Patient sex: M
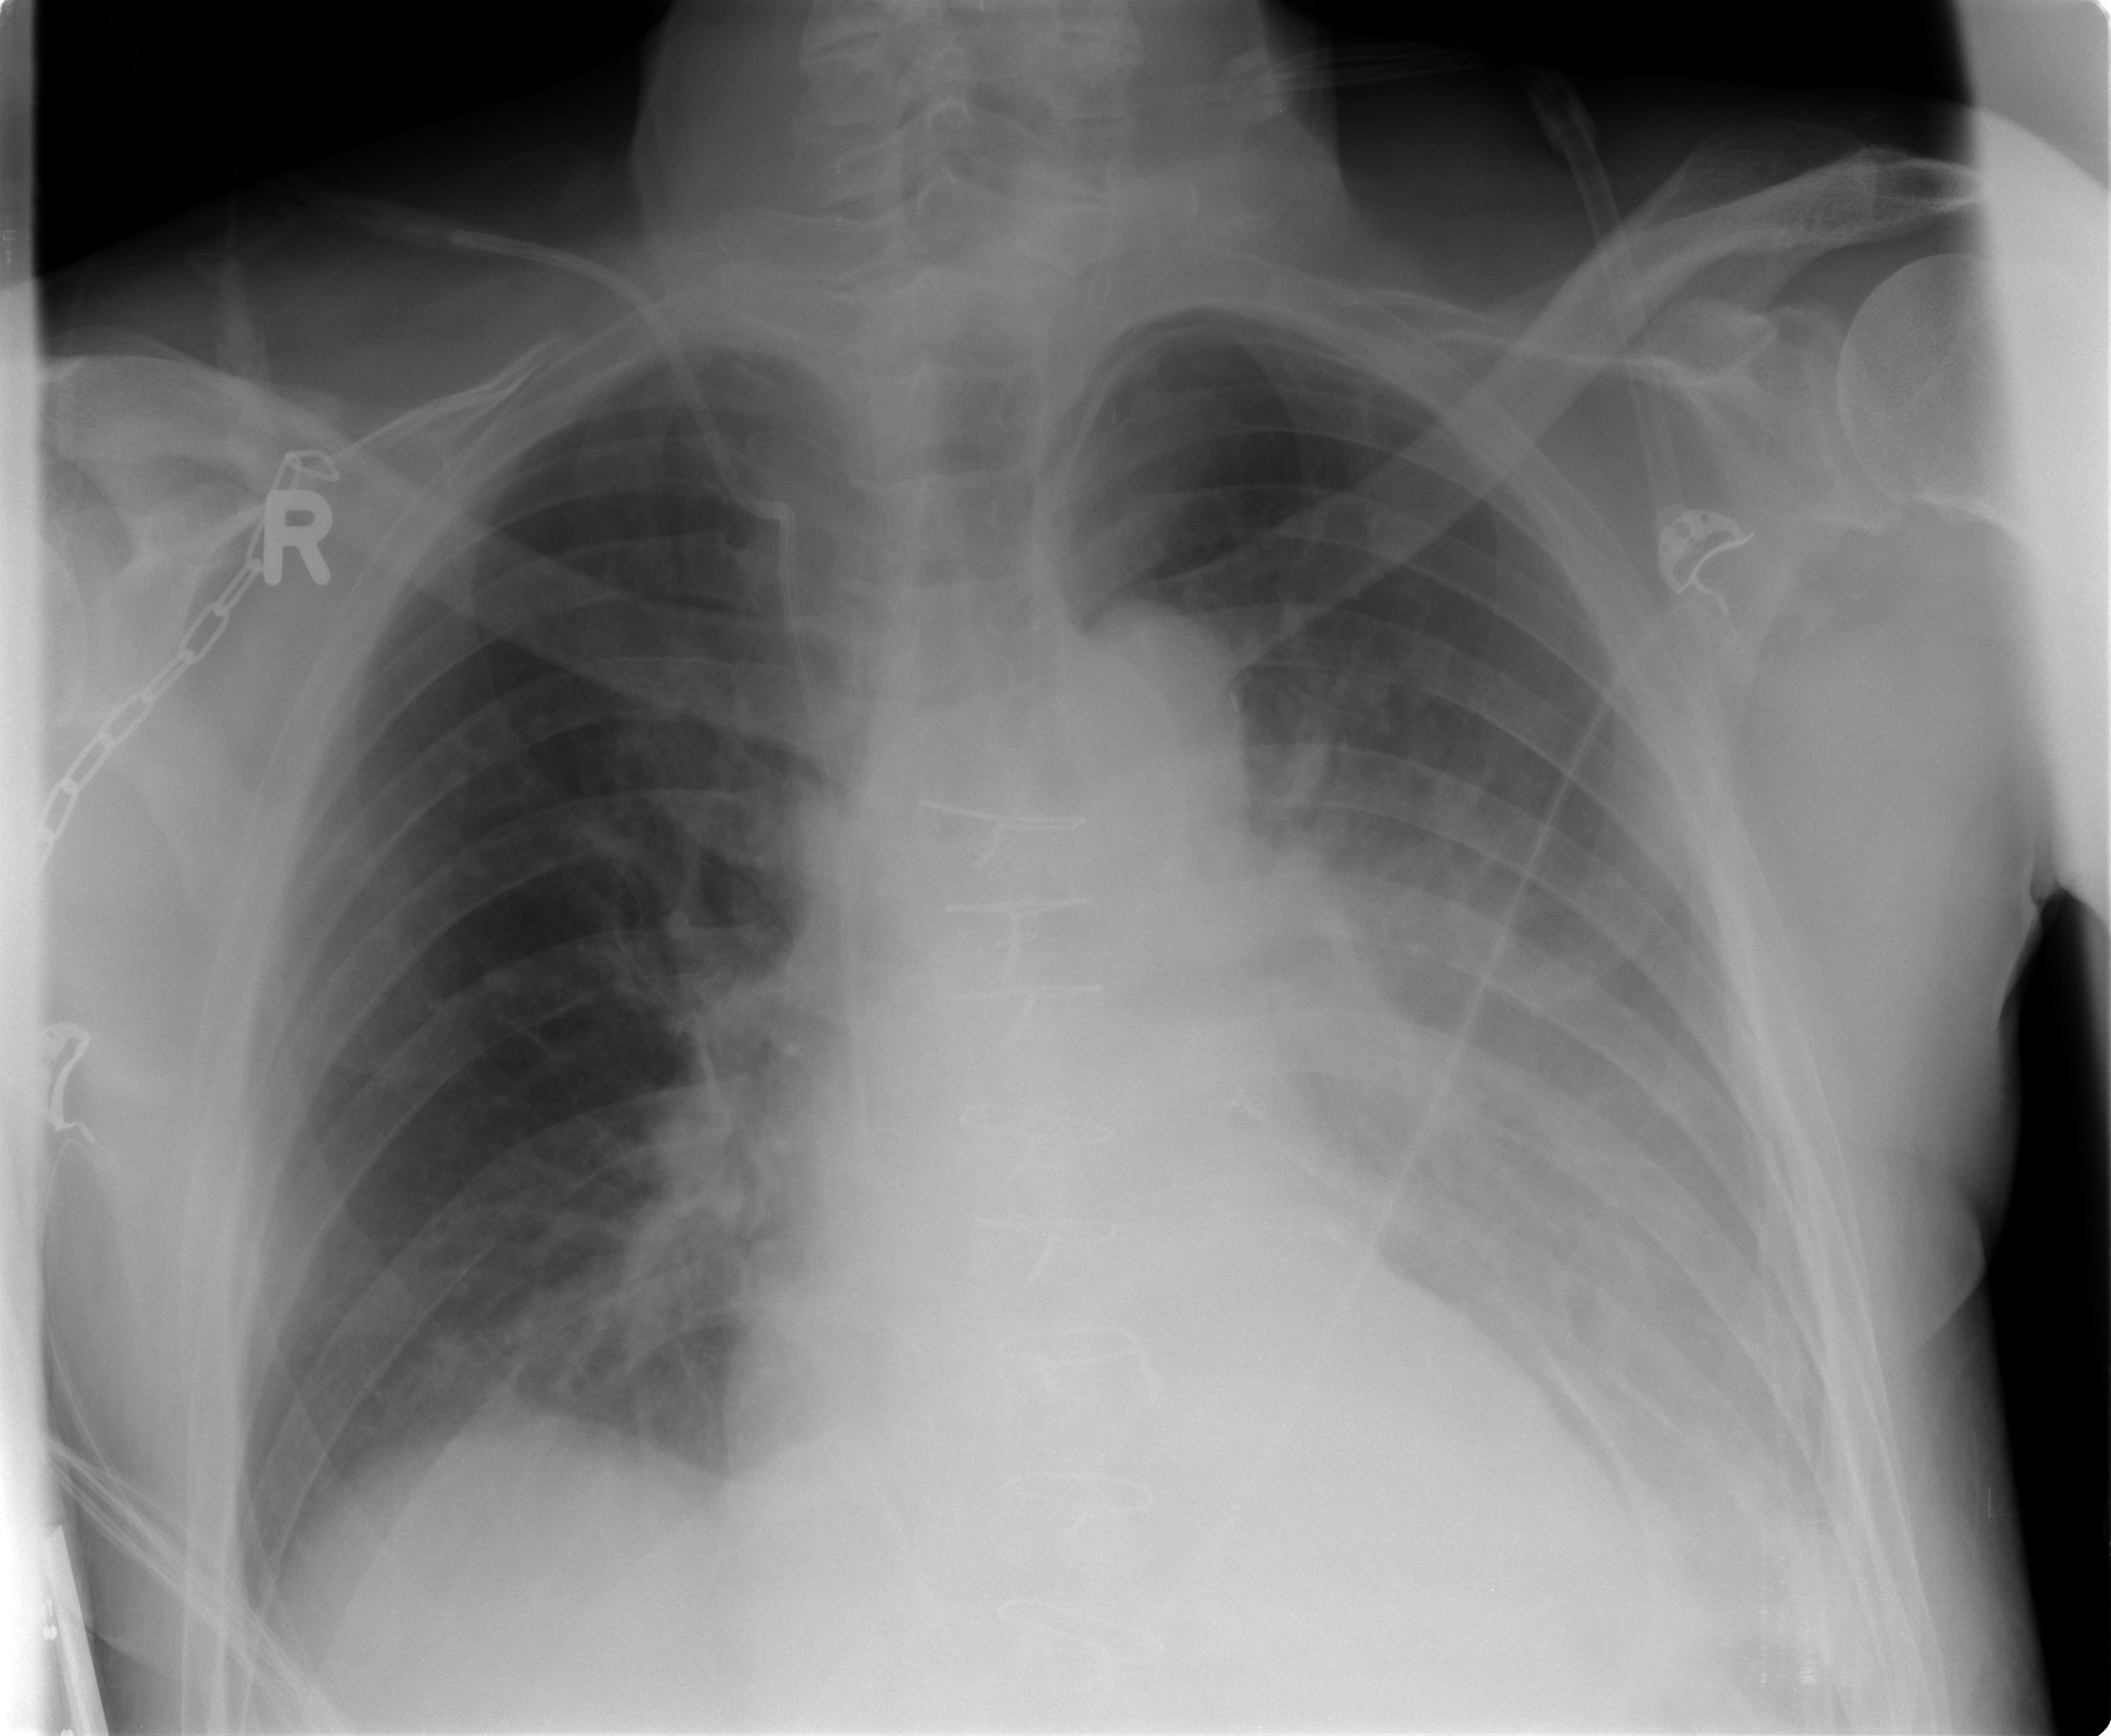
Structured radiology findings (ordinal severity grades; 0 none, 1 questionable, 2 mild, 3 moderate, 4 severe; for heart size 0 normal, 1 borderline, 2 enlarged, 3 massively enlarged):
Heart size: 2
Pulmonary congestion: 0
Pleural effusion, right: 0
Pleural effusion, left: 2
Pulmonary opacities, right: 0
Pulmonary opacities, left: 1
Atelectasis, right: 0
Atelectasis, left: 2